Question: Okay so in PHP we can call function as dynamic variables something like
'''
$obj = new $class;
$obj->$myFoo($args);
'''
But I am trying the same thing in Javascript but it's not working. The error is
'''
Uncaught TypeError: foo is not a function
'''
My javascript code looks like this
'''
function getId(arr){
for(let i in arr){
console.log("Function getId "+ arr[i]);
}
}
function getMarker(arr){
for(let i in arr){
console.log("Function getMarker "+ arr[i]);
}
}
const PAGEAPP = {
processes:["getId","getMarker"],
init:() => {
for(let foo of PAGEAPP.processes){
foo([1,2,3]);
}
},
}
'''
Is there anyway I can access the same in Javascript.
Thank you in advance for your TIME :)
This is what chrome showing

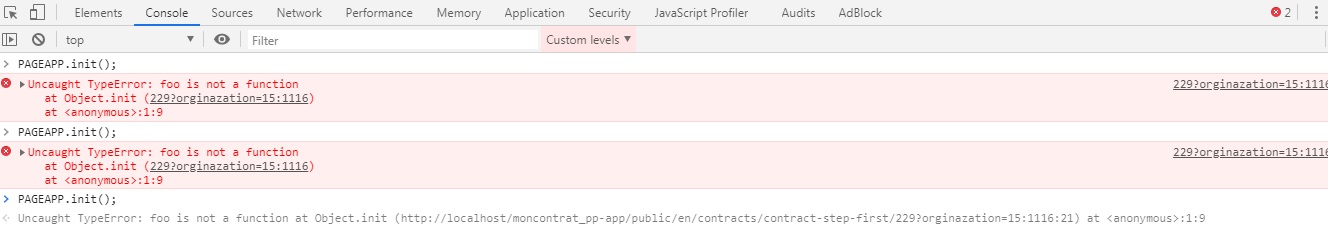
Answer: Use function names rather than using strings
'''
function getId(arr) {
for (let i in arr) {
console.log("Function getId " + arr[i]);
}
}
function getMarker(arr) {
for (let i in arr) {
console.log("Function getMarker " + arr[i]);
}
}
const PAGEAPP = {
processes: [getId, getMarker],
init: () => {
for (let foo of PAGEAPP.processes) {
foo([1, 2, 3]);
}
},
}
PAGEAPP.init()
'''